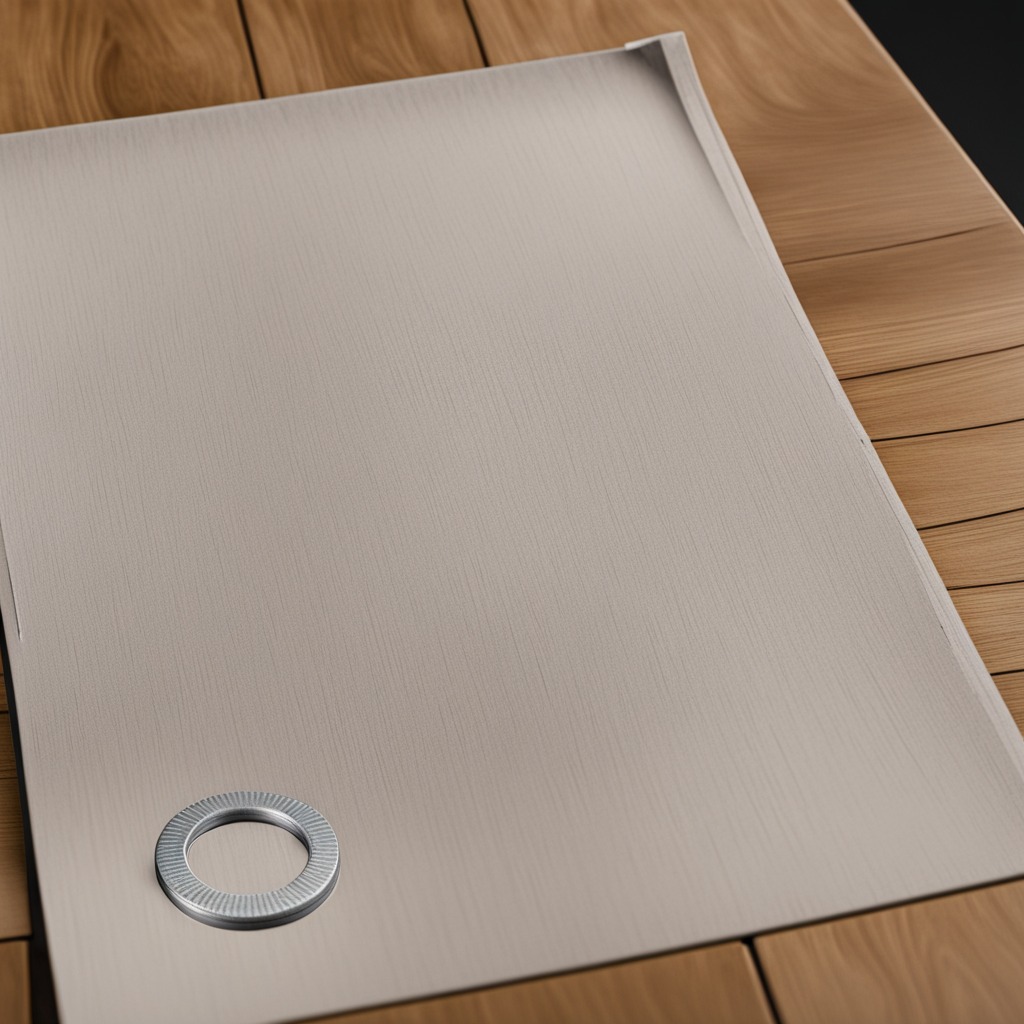
A flat metal washer is lying on the wooden table.